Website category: auto
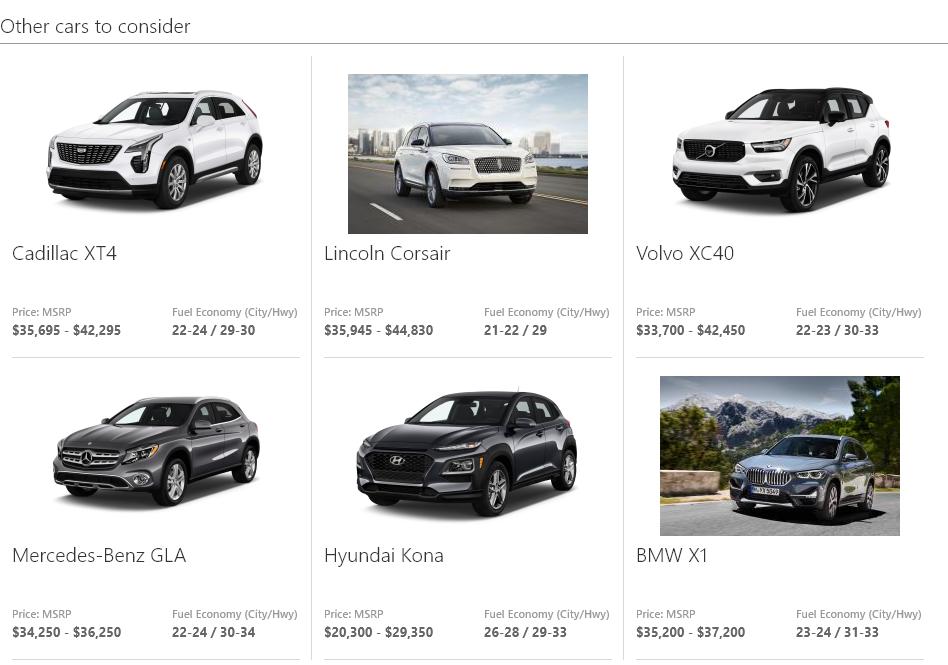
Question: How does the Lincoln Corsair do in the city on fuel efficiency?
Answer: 21-22

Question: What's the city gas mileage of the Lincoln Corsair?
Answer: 21-22

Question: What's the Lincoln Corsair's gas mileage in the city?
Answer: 21-22

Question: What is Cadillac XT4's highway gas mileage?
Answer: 29-30

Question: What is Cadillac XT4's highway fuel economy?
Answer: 29-30

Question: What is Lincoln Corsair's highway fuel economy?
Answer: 29

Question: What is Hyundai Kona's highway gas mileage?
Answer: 29-33

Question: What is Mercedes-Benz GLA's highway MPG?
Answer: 30-34

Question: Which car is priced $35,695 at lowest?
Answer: Cadillac XT4

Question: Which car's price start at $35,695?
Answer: Cadillac XT4

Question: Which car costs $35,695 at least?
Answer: Cadillac XT4

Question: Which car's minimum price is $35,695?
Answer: Cadillac XT4

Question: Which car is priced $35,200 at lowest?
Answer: BMW X1

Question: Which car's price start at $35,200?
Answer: BMW X1

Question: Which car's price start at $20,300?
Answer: Hyundai Kona

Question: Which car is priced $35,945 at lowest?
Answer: Lincoln Corsair

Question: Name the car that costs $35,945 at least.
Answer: Lincoln Corsair

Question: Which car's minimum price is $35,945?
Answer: Lincoln Corsair

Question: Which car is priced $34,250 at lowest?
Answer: Mercedes-Benz GLA

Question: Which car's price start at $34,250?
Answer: Mercedes-Benz GLA

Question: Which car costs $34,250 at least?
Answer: Mercedes-Benz GLA

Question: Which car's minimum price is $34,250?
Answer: Mercedes-Benz GLA

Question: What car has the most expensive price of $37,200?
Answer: BMW X1

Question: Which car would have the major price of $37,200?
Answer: BMW X1

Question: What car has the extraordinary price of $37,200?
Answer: BMW X1

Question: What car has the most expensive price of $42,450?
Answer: Volvo XC40

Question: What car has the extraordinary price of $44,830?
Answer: Lincoln Corsair

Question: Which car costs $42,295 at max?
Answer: Cadillac XT4

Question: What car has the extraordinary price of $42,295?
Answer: Cadillac XT4

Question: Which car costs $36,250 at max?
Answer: Mercedes-Benz GLA

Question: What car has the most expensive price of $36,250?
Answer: Mercedes-Benz GLA

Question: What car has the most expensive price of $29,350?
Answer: Hyundai Kona

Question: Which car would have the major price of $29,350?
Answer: Hyundai Kona

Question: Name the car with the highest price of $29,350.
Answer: Hyundai Kona

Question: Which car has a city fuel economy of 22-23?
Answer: Volvo XC40

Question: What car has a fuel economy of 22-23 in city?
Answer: Volvo XC40

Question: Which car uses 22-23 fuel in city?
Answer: Volvo XC40

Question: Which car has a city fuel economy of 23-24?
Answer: BMW X1

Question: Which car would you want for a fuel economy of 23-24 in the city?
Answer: BMW X1

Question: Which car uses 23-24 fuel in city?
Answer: BMW X1

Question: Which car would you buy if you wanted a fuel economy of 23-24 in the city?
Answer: BMW X1

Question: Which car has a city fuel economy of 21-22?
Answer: Lincoln Corsair

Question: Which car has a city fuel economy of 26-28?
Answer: Hyundai Kona

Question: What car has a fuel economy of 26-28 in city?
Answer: Hyundai Kona

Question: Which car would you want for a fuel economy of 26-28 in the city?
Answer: Hyundai Kona

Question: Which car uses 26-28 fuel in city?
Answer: Hyundai Kona

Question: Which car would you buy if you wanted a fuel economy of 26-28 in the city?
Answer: Hyundai Kona

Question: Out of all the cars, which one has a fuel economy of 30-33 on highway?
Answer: Volvo XC40

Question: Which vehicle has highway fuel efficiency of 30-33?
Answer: Volvo XC40

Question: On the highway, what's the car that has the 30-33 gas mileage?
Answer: Volvo XC40

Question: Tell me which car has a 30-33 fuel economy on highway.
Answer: Volvo XC40

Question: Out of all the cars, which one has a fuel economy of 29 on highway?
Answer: Lincoln Corsair

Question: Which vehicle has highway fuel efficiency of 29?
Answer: Lincoln Corsair

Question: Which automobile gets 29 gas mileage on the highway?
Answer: Lincoln Corsair

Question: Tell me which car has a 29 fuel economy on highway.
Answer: Lincoln Corsair

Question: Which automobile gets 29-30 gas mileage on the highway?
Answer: Cadillac XT4

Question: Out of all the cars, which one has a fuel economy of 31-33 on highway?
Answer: BMW X1

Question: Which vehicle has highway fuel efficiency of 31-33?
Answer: BMW X1

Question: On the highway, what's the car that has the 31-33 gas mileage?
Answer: BMW X1

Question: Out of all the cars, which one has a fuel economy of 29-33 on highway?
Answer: Hyundai Kona

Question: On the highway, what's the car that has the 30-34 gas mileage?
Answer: Mercedes-Benz GLA

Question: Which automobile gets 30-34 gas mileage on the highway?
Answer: Mercedes-Benz GLA

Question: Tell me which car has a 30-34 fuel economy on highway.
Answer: Mercedes-Benz GLA